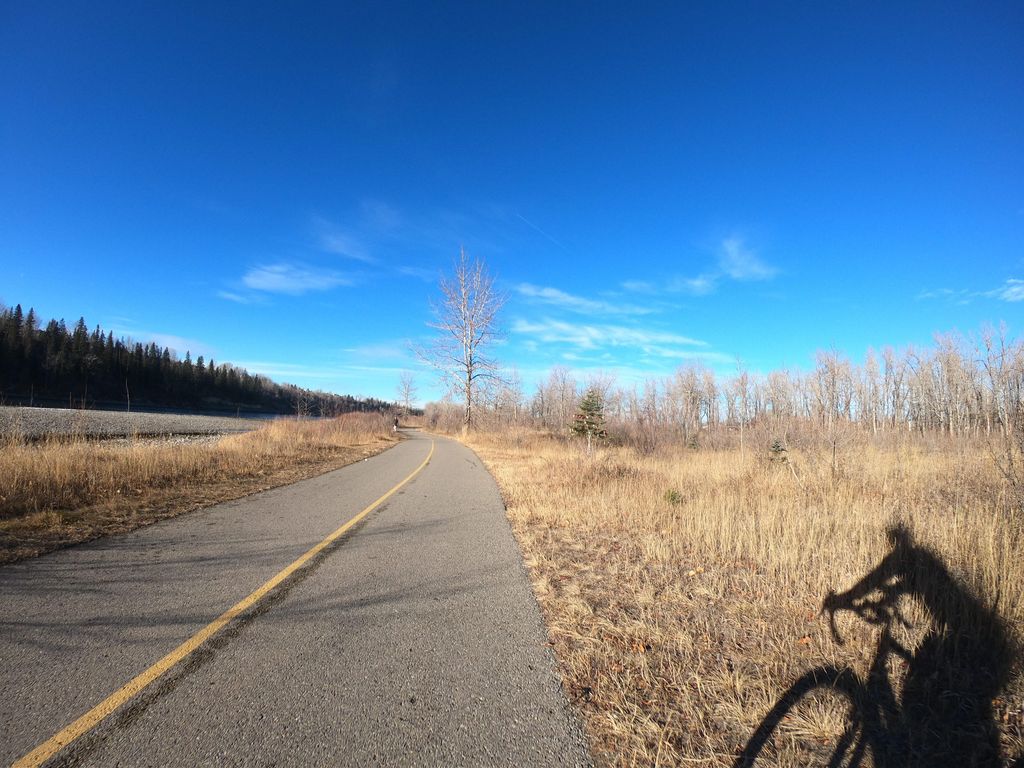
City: calgary